八年级 · 画法几何学
如图1,四边形$ABCD$是正方形,点$E$是边$BC$的中点,$angleAEF=90^{circ}$,且$EF$交正方形外角平分线$CF$于点$F$.请你认真阅读下面关于这个图的探究片段,完成所提出的问题.(1)请证明$AE=EF$请证明.（2）若把条件“点$E$是边$BC$的中点”改为“点$E$是线段$BC$上任意一点”,其余条件不变,那么(1)中的结论$AE=EF$是否成立?若成立,请给与证明;若不成立,请你说明理由.图1图2
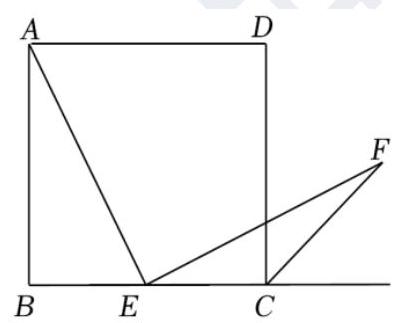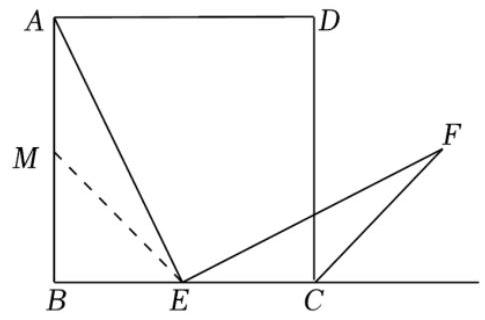
答案: (1)取$AB$中点$M$,连接$ME$,证明$triangleEAMcongtriangleFEC$即可;(2)在$AB$上取点$M$,使得$BE=BM$,连接$ME$,证明$triangleEAMcongtriangleFEC$即可.【解析】解:(1)如题图2,取$AB$中点$M$,连接$ME$,在正方形$ABCD$中,$AB=BC,angleB=angleBCD=90^{circ}$,$becauseM、E$为$AB、BC$的中点,$thereforeBM=BE=AM=CE$,$thereforeangleBME=45^{circ}$,$thereforeangleAME=135^{circ}$,$becauseCF$为外角平分线,$thereforeangleDCF=45^{circ}$,$thereforeangleECF=135^{circ}$,$becauseangleFEC+angleAEB=90^{circ},angleBAE+angleAEB=90^{circ}$,$thereforeangleBAE=angleFEC$$thereforetriangleEAMcongtriangleFEC(ASA)$,$thereforeAE=EF$(2)成立，证明如下:在$AB$上取点$M$,使得$BE=BM$,连接$ME$,$thereforeBM=BE,AM=CE$,$thereforeangleBME=45^{circ}$,$thereforeangleAME=135^{circ}$,$becauseCF$为外角平分线，$thereforeangleDCF=45^{circ}$,$thereforeangleECF=135^{circ}$,$becauseangleFEC+angleAEB=90^{circ},angleBAE+angleAEB=90^{circ}$,$thereforeangleBAE=angleFEC$$thereforetriangleEAMcongtriangleFEC(ASA)$,$thereforeAE=EF$【点睛】本题考查正方形的性质,熟练掌握正方形的边角性质是解题关键.